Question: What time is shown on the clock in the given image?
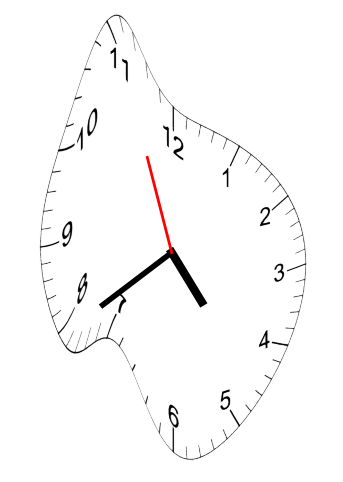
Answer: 04:38:56